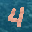
Label: 4